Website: walmart
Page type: billing-address
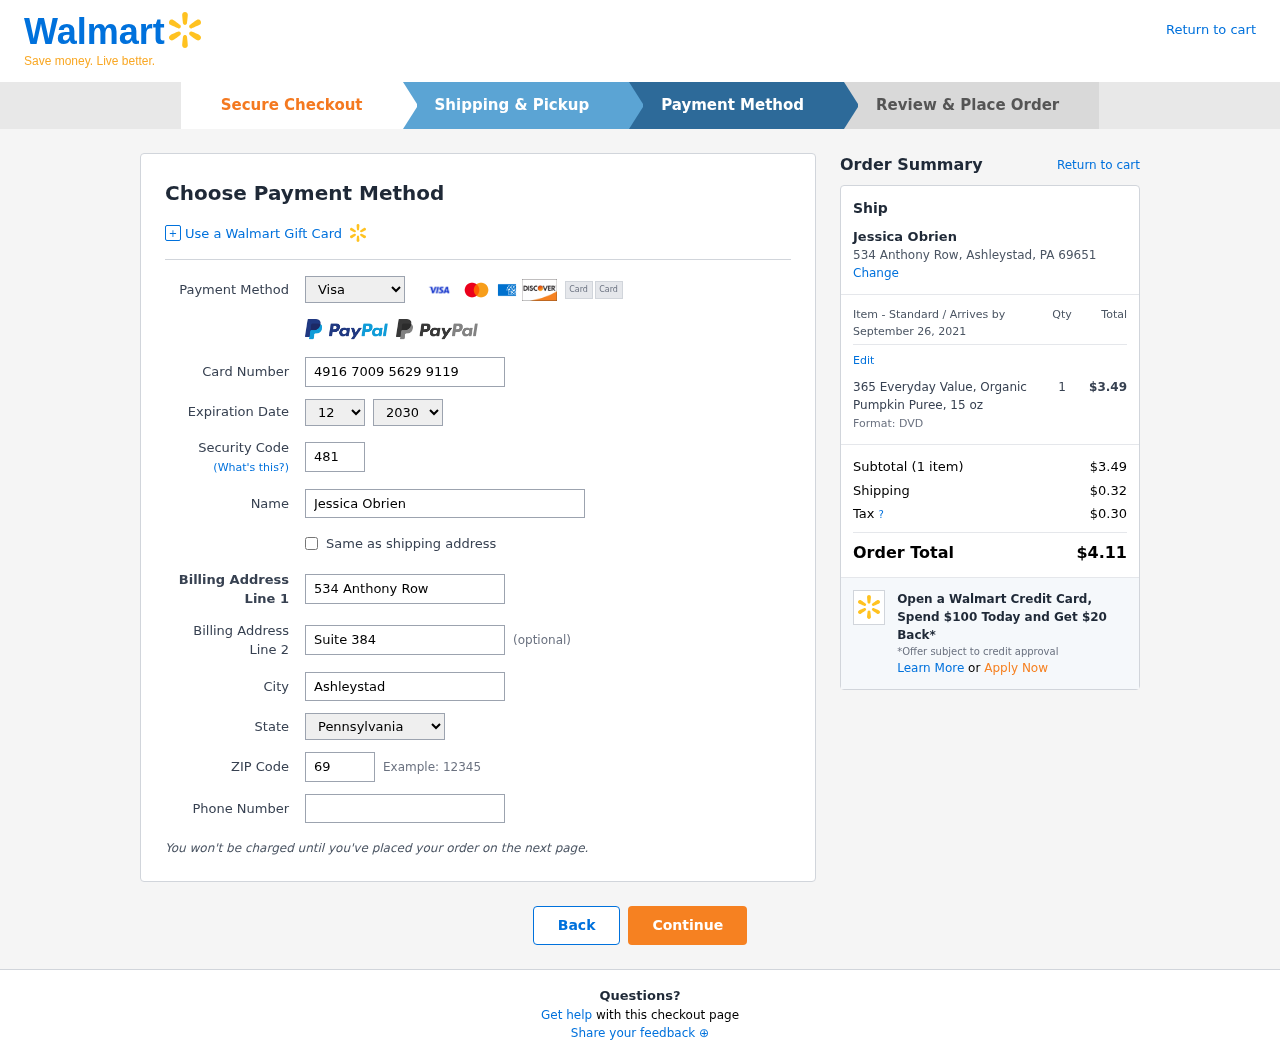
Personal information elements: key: PII_CARD_CVV
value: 481
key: PII_CARD_EXPIRY_MONTH
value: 12
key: PII_CARD_EXPIRY_YEAR
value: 30
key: PII_CARD_NUMBER
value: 4916 7009 5629 9119
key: PII_CARD_TYPE
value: Visa
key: PII_CITY
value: Ashleystad
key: PII_CITY_STATE_ZIP
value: Ashleystad, PA 69651
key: PII_FULLNAME
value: Jessica Obrien
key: PII_PHONE
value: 4058073140
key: PII_POSTCODE
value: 69651
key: PII_STATE
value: Pennsylvania
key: PII_STREET
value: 534 Anthony Row
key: PII_STREET2
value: Suite 384
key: PII_FULLNAME2
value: Jessica Obrien
Product elements: key: PRODUCT1_NAME
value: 365 Everyday Value, Organic Pumpkin Puree, 15 oz
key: PRODUCT1_PRICE
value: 3.49
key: PRODUCT1_QUANTITY
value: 1
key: PRODUCT1_DESC
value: Format: DVD
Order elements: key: ORDER_DELIVERY_DATE
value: September 26, 2021
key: ORDER_NUM_ITEMS
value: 1
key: ORDER_SUBTOTAL
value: $3.49
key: ORDER_SHIPPING_COST
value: $0.32
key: ORDER_TAX
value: $0.30
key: ORDER_TOTAL
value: $4.11